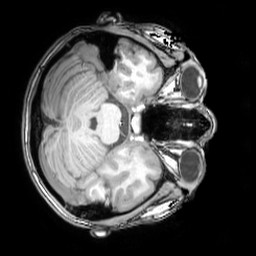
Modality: T1w
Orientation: axial
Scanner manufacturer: philips
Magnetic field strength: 3 T
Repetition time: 0.008081 s
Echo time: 0.003694 s